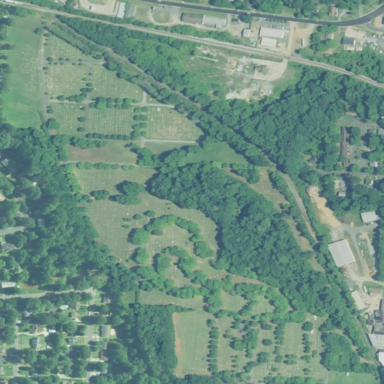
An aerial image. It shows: Cemetery.